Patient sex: F
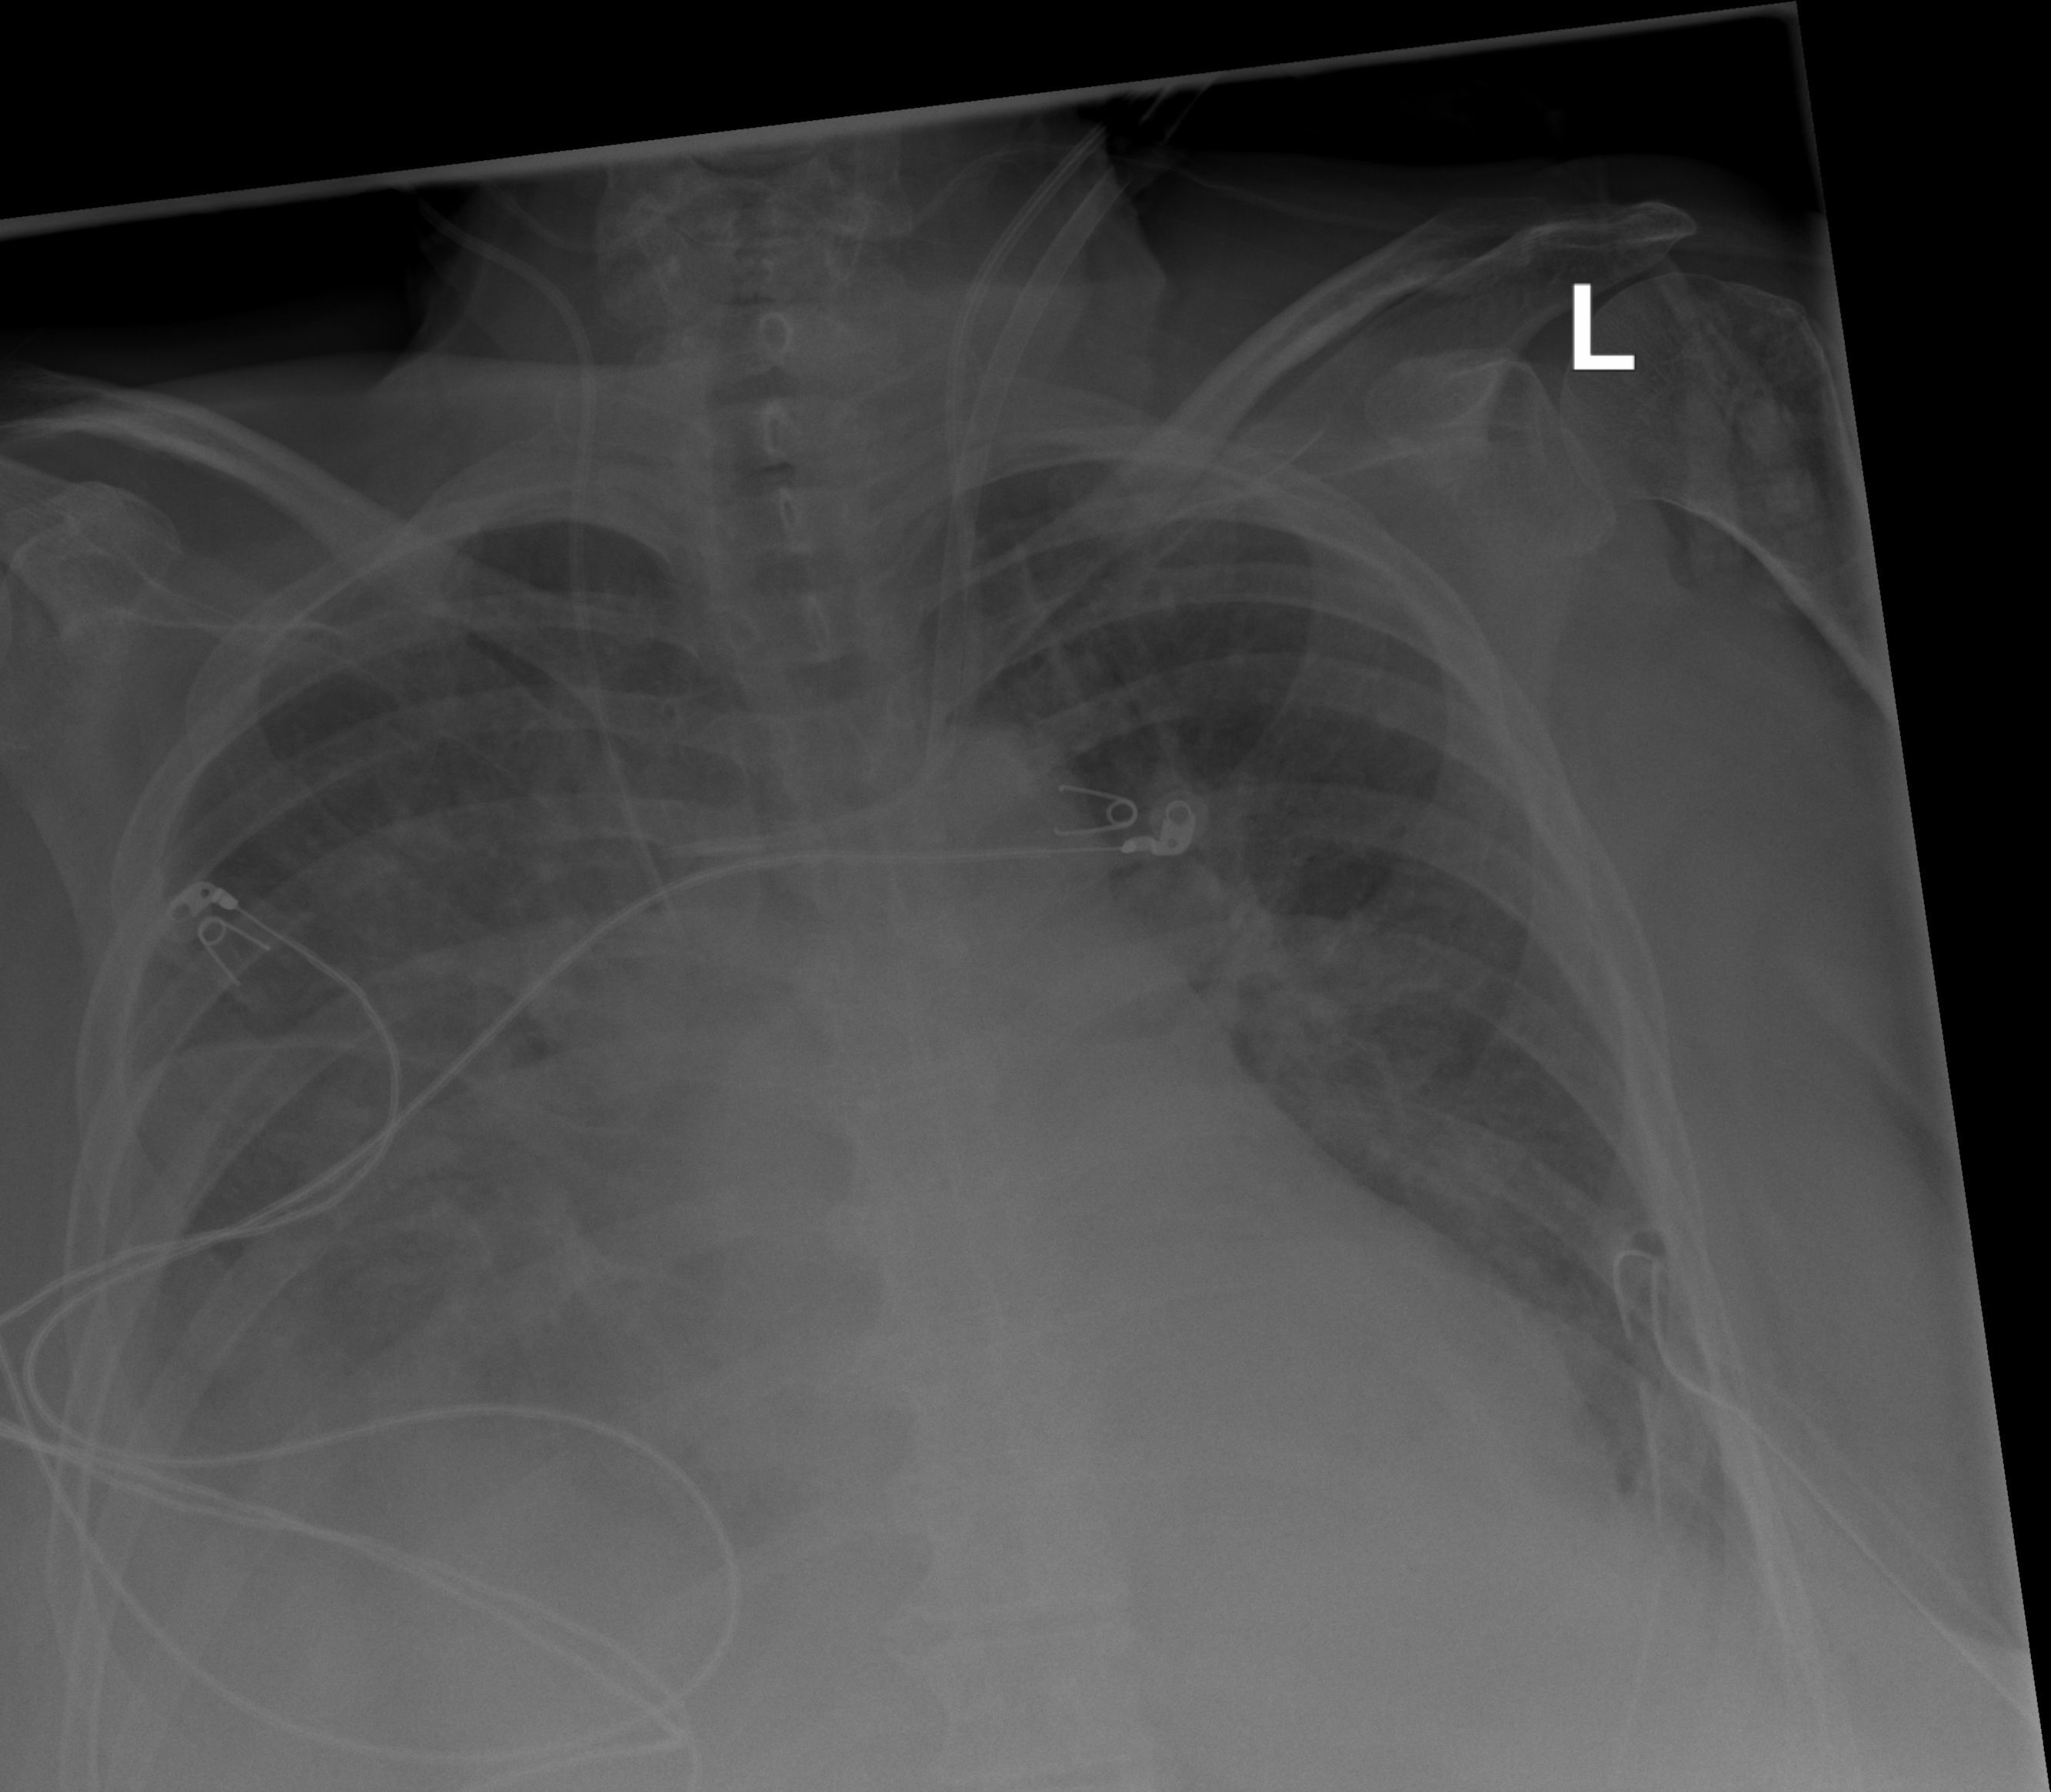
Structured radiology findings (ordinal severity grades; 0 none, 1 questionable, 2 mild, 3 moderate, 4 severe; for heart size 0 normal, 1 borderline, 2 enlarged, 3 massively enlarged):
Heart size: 2
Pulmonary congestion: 3
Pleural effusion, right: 3
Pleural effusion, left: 2
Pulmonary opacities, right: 2
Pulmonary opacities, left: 2
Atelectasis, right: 3
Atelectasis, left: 2